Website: apple
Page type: payment
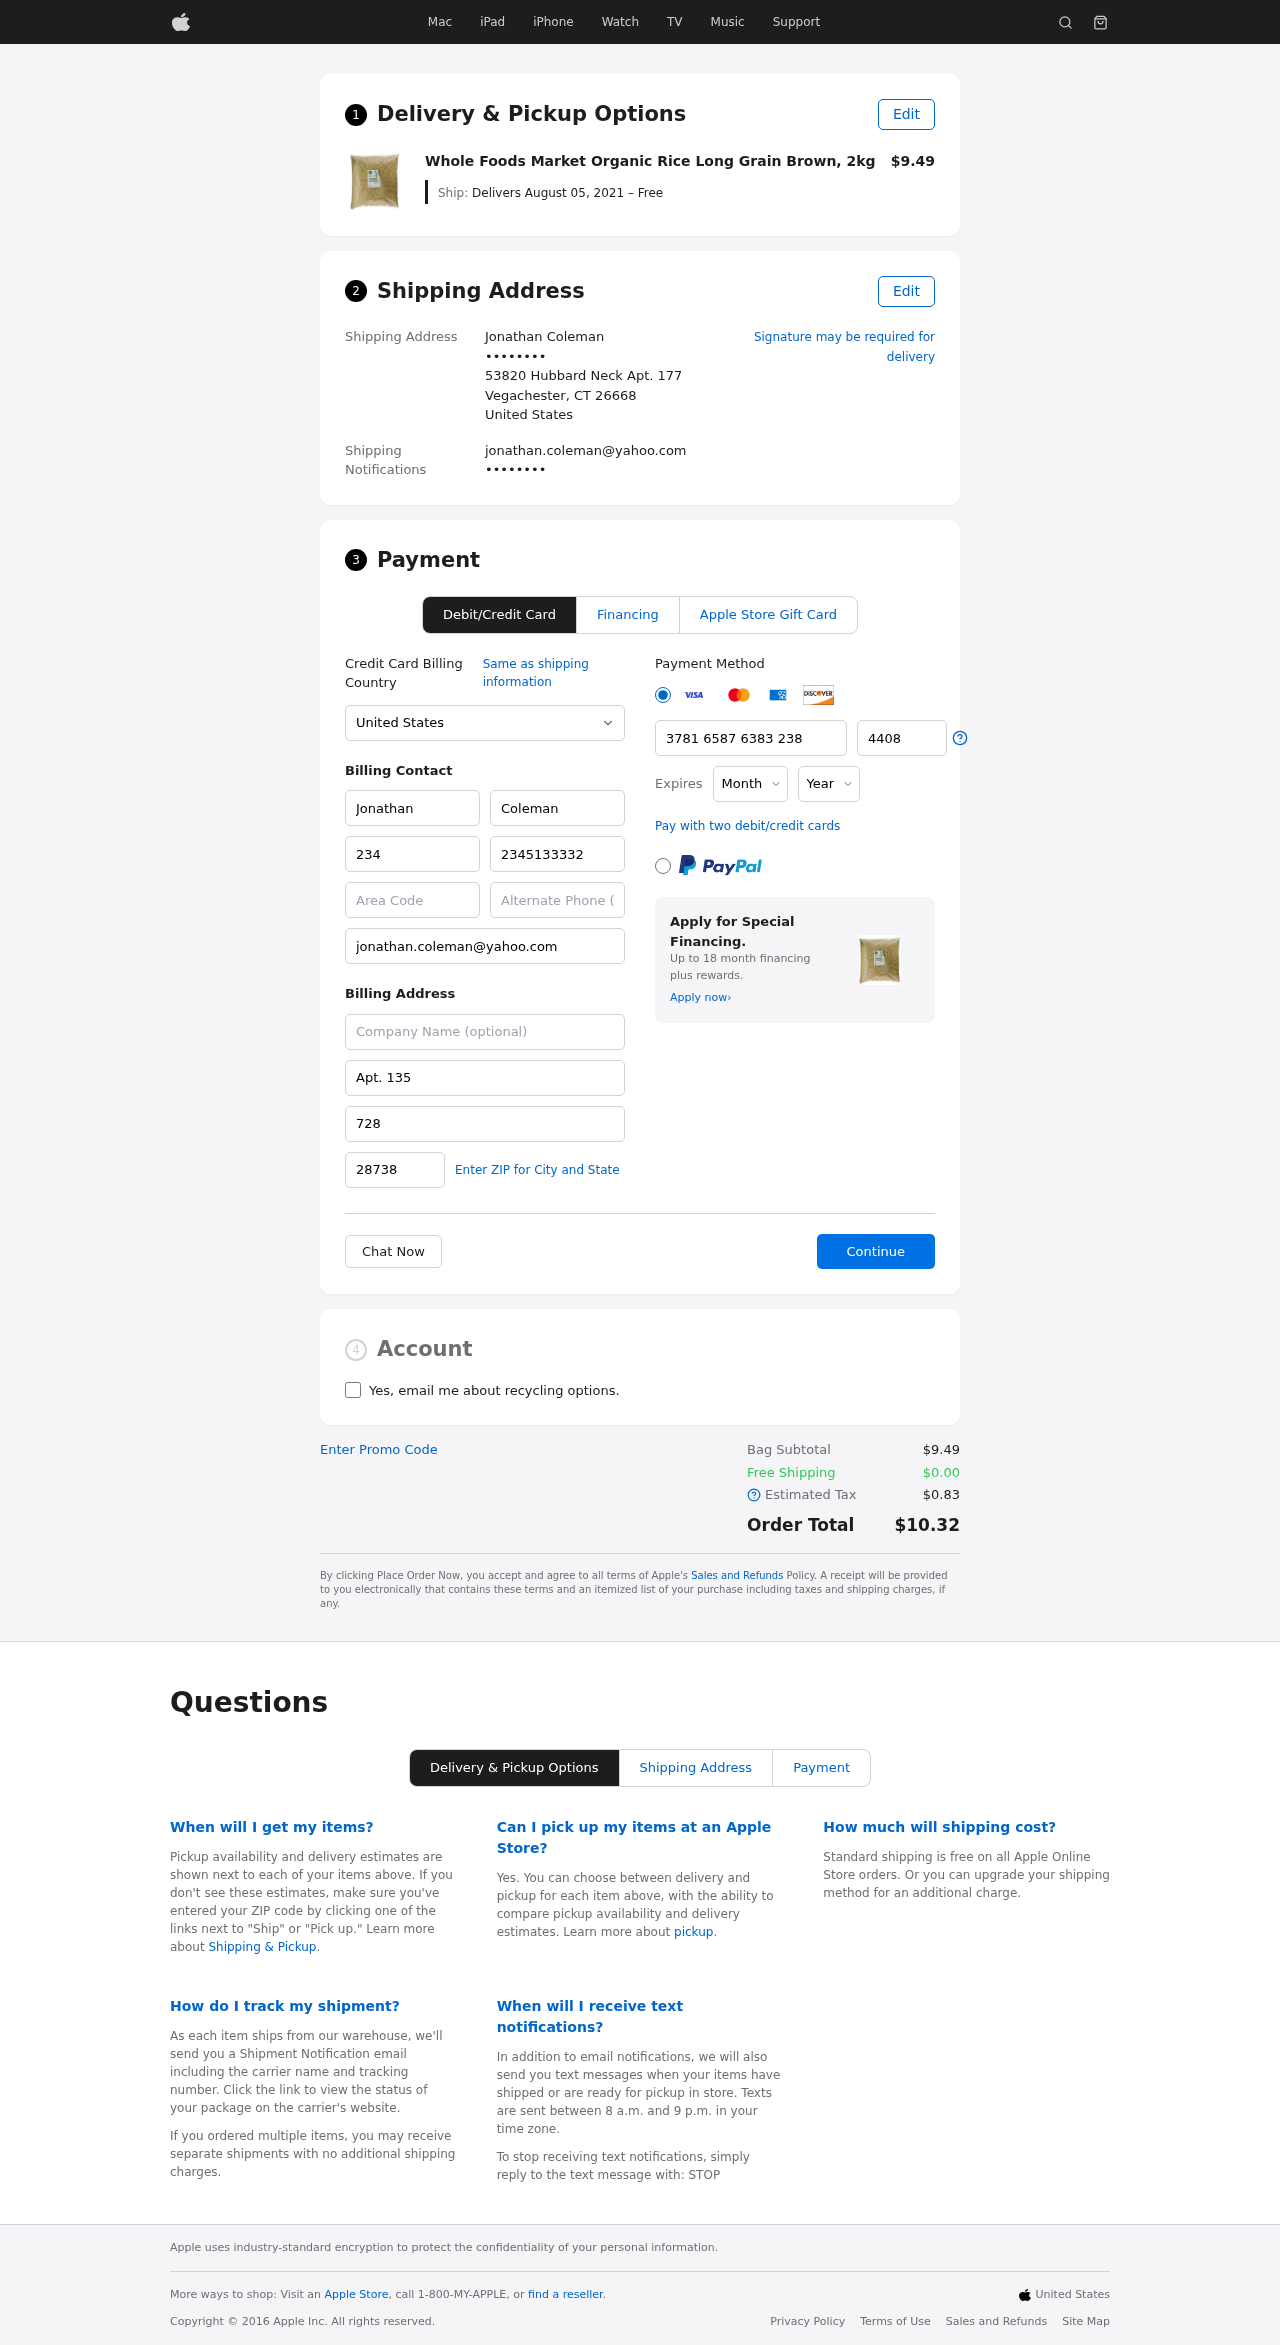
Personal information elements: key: PII_CARD_CVV
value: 4408
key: PII_CARD_EXPIRY_MONTH
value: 01
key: PII_CARD_EXPIRY_YEAR
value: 27
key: PII_CARD_NUMBER
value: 3781 6587 6383 238
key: PII_CITY_STATE_ZIP
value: Vegachester, CT 26668
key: PII_COUNTRY
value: United States
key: PII_EMAIL
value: jonathan.coleman@yahoo.com
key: PII_EMAIL2
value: jonathan.coleman@yahoo.com
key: PII_FIRSTNAME
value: Jonathan
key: PII_FULLNAME
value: Jonathan Coleman
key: PII_LASTNAME
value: Coleman
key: PII_PHONE3
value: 2345133332
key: PII_PHONE_AREA
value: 234
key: PII_POSTCODE2
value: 28738
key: PII_SECURITY_CODE
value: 728
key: PII_STREET
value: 53820 Hubbard Neck Apt. 177
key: PII_STREET2
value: Apt. 135
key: PII_PHONE
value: ••••••••
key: PII_PHONE2
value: ••••••••
Product elements: key: PRODUCT1_NAME
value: Whole Foods Market Organic Rice Long Grain Brown, 2kg
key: PRODUCT1_PRICE
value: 9.49
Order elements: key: ORDER_DELIVERY_DATE
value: Delivers August 05, 2021 – Free
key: ORDER_SUBTOTAL
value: $9.49
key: ORDER_SHIPPING_COST
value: $0.00
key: ORDER_TAX
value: $0.83
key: ORDER_TOTAL
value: $10.32